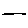
Label: line